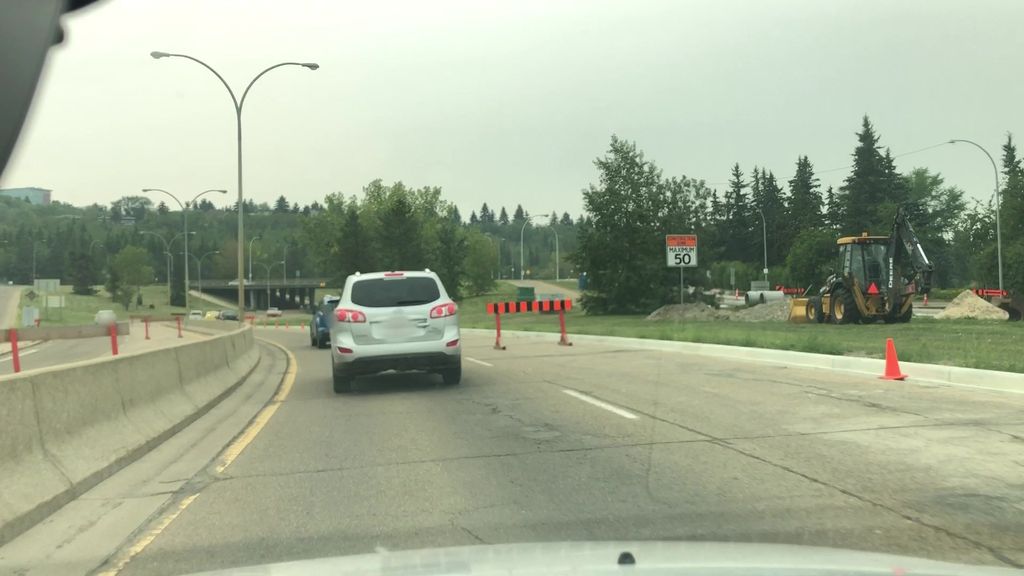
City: edmonton